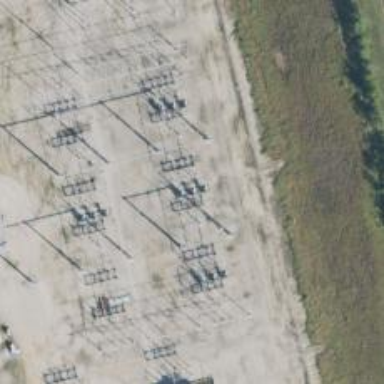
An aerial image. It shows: Switch used for power control.